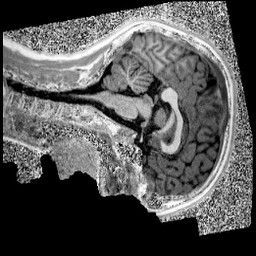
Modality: UNIT1
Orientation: sagittal
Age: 11
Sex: male
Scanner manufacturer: siemens
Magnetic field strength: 3 T
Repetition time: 4 s
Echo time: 0.00299 s